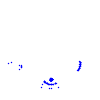
Particle: kaon